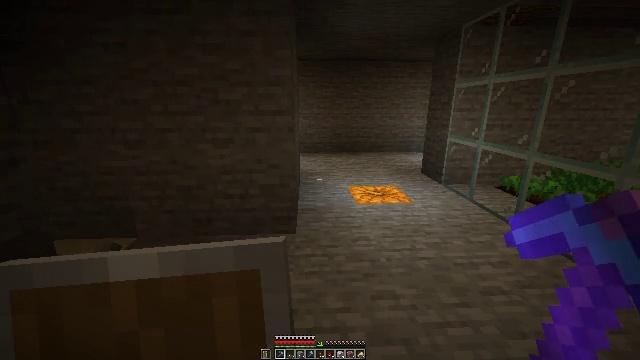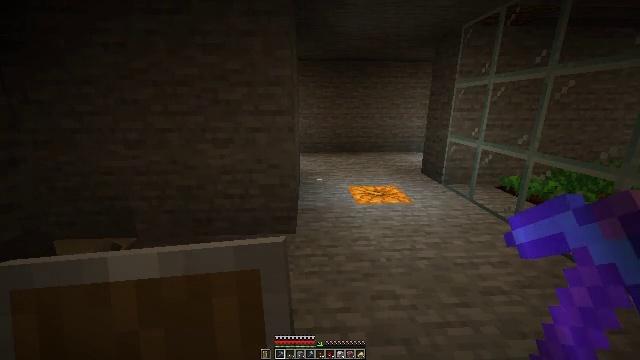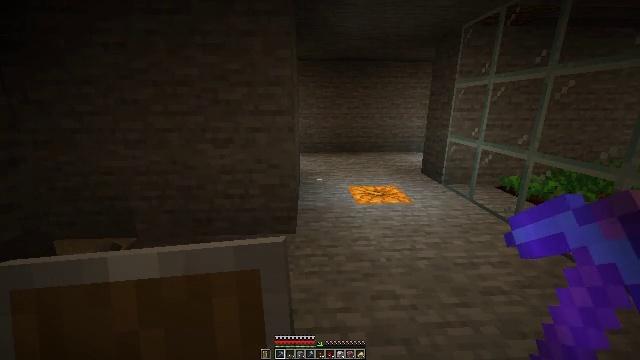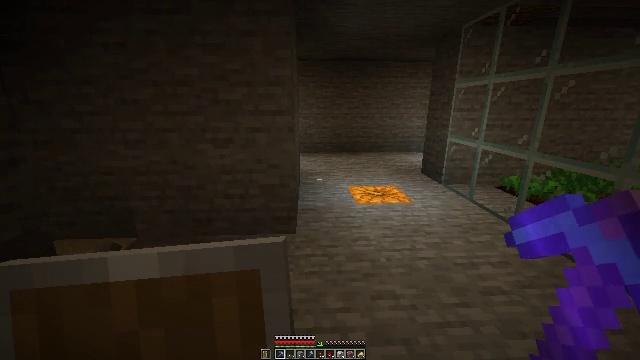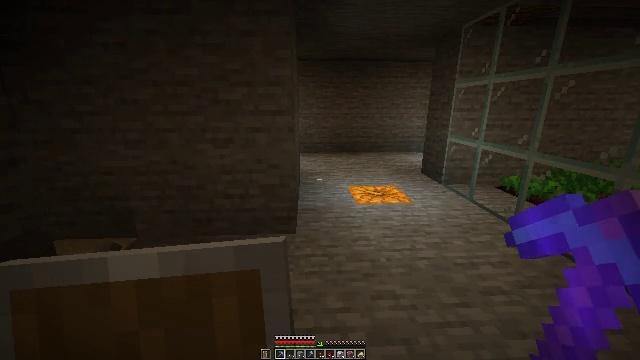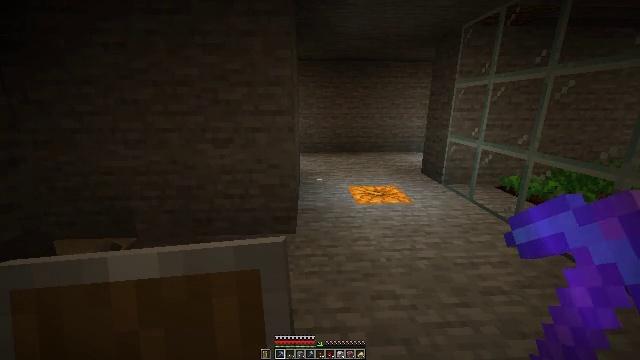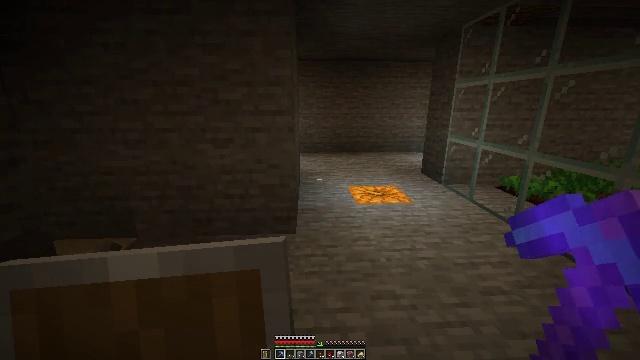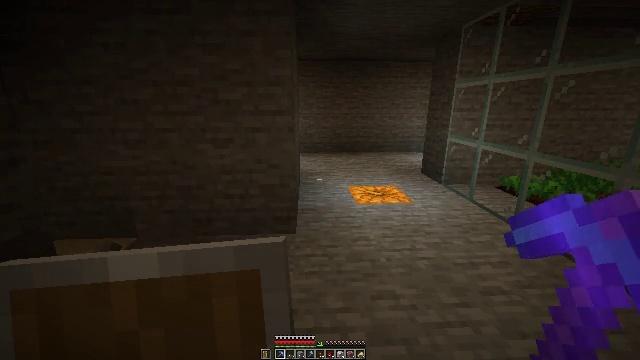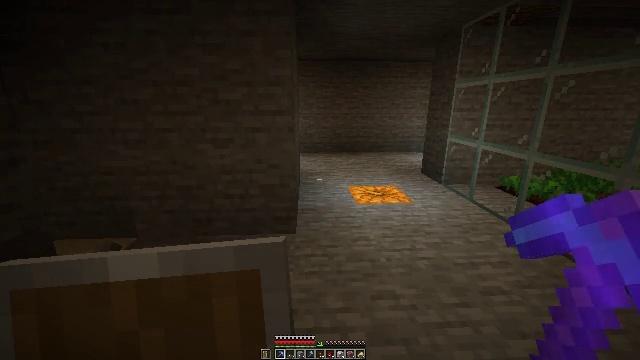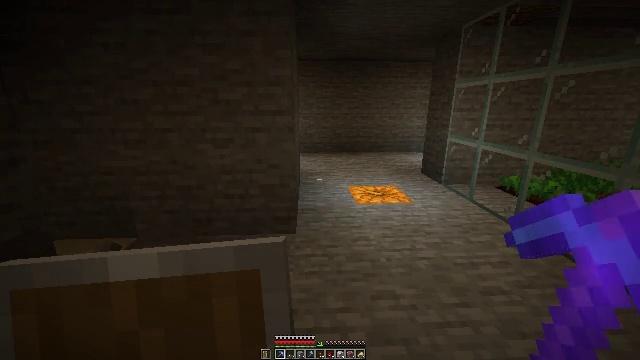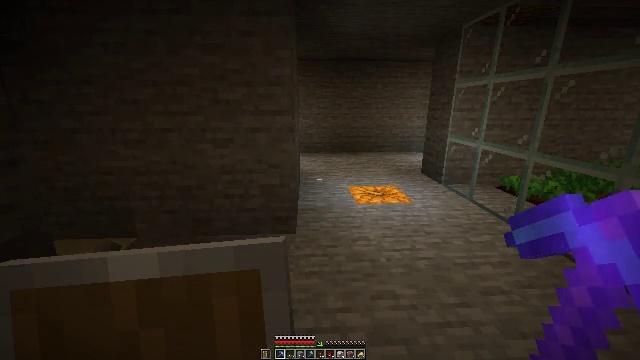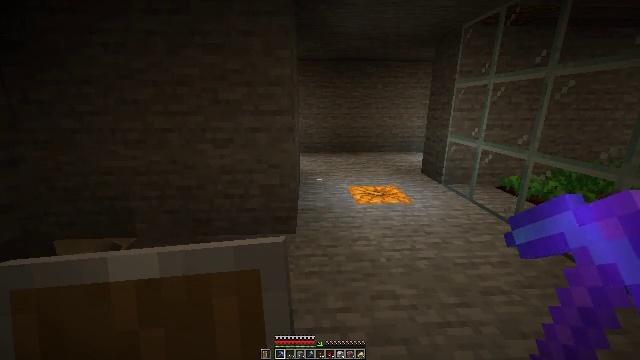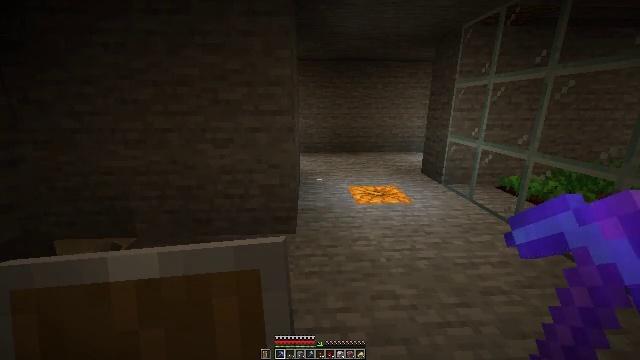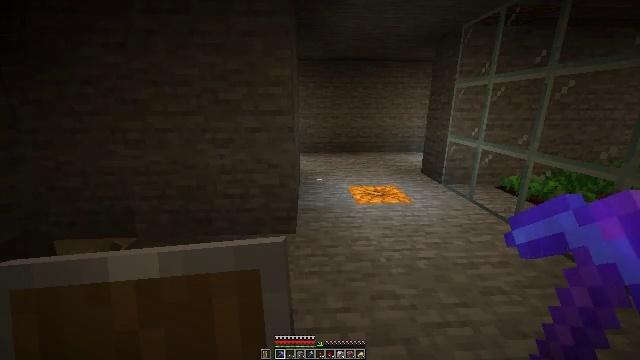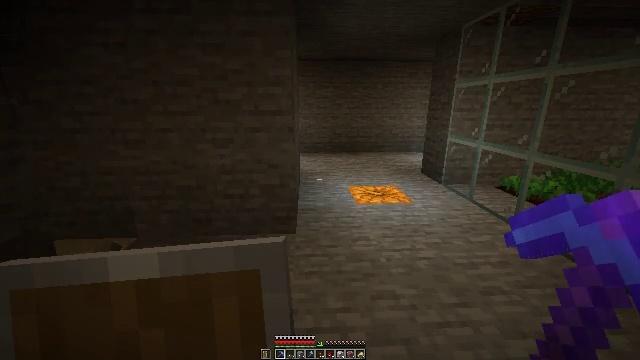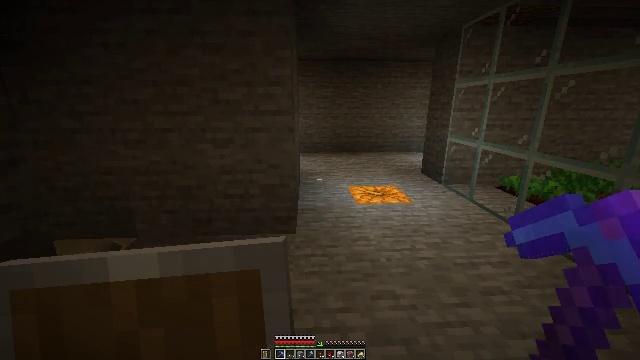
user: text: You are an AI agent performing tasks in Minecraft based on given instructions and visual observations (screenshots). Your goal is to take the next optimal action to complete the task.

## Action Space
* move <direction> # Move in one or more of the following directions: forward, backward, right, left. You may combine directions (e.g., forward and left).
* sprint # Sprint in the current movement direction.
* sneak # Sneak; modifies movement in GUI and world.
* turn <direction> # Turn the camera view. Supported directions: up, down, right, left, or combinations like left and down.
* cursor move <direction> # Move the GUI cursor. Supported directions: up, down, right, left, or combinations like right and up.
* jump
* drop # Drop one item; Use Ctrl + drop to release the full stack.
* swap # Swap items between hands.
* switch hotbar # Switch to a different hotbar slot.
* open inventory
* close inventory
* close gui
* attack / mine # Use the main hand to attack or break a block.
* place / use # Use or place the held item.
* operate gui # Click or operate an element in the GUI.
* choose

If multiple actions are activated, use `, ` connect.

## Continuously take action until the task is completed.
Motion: motion action
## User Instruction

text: craft item air
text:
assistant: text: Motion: no_op
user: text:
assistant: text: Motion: no_op
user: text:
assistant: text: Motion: no_op
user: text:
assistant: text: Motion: no_op
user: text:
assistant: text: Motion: no_op
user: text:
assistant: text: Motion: no_op
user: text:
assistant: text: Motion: no_op
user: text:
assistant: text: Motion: no_op
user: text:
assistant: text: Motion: no_op
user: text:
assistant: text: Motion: no_op
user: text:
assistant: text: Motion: no_op
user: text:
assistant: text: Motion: no_op
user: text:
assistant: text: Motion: no_op
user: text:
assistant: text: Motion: no_op
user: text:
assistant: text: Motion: no_op
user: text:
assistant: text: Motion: no_op
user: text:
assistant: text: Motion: no_op
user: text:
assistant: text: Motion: no_op
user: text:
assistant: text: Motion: no_op
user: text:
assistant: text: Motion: no_op
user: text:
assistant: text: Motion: no_op
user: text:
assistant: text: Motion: turn left and down
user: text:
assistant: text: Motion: turn left and down
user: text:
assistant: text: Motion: turn left and down
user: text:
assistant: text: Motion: no_op
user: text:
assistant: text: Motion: move right
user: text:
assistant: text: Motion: move right
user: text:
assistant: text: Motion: move right
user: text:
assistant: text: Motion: move right
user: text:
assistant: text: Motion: move right